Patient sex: F
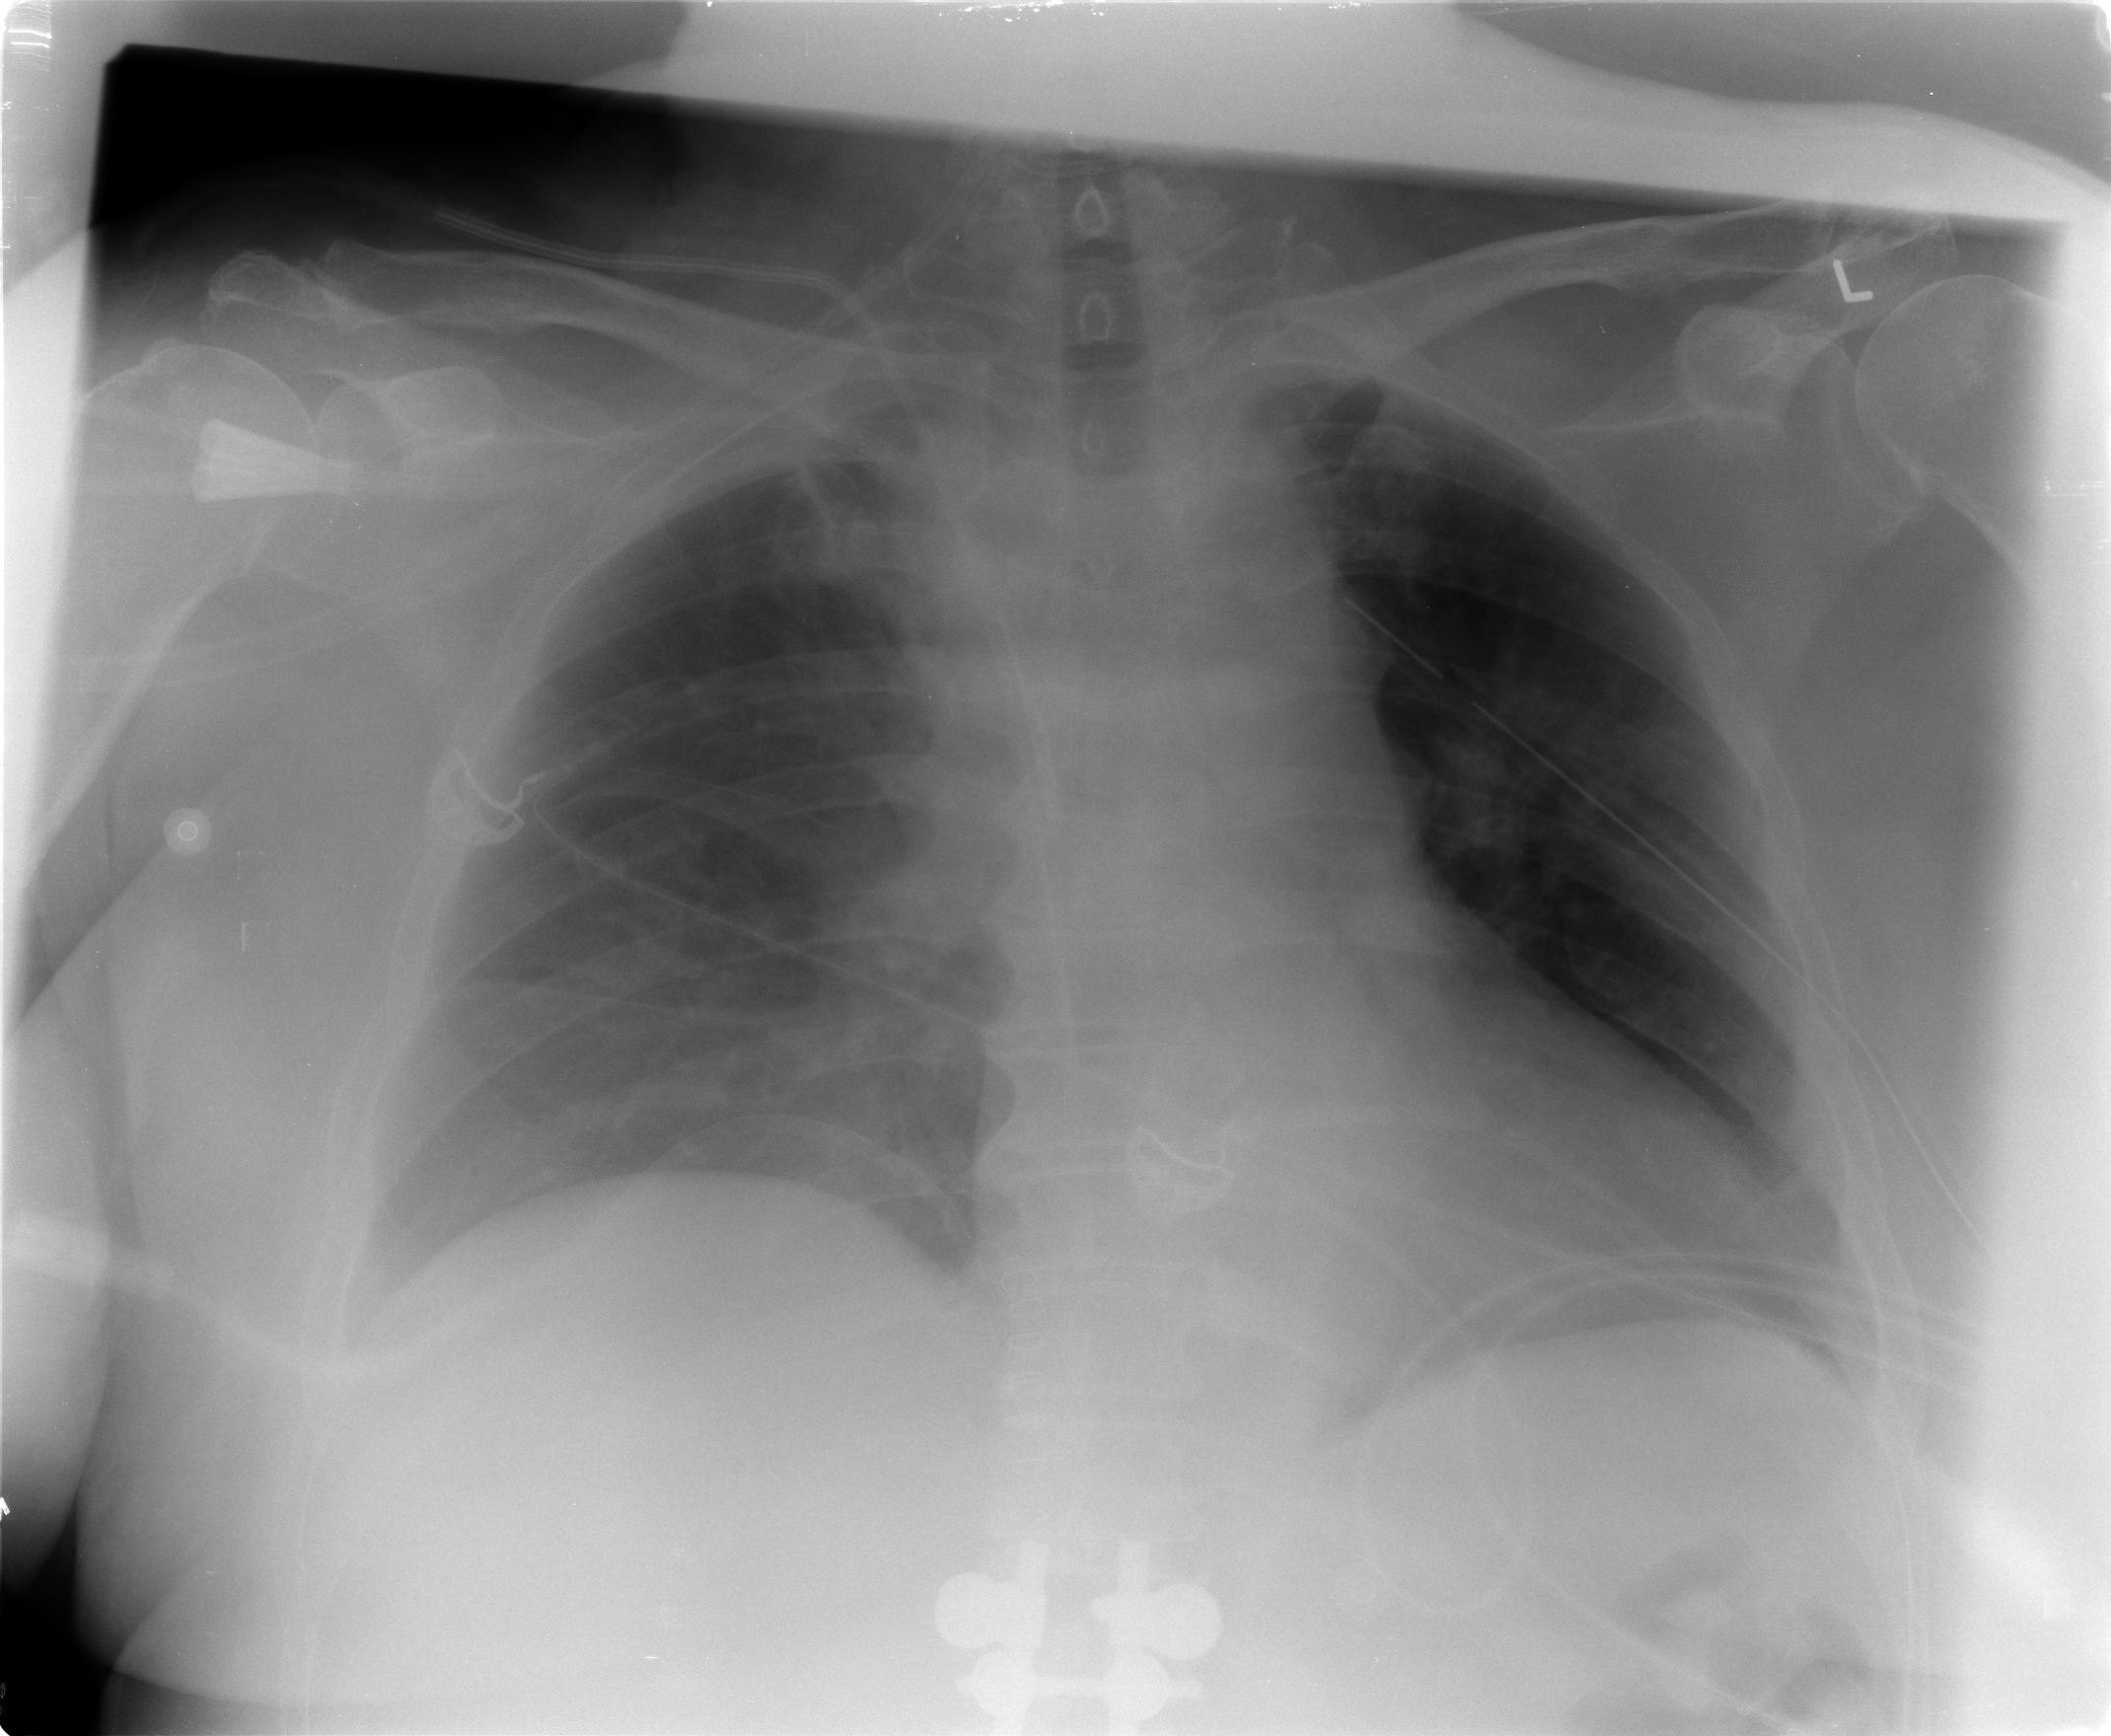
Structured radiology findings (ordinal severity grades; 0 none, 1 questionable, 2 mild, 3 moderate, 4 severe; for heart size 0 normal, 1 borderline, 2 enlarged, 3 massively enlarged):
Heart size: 0
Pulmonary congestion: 0
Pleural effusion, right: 1
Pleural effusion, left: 0
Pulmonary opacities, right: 0
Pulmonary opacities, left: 0
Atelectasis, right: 2
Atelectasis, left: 0